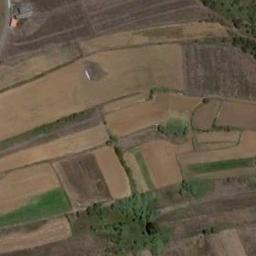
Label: terrace